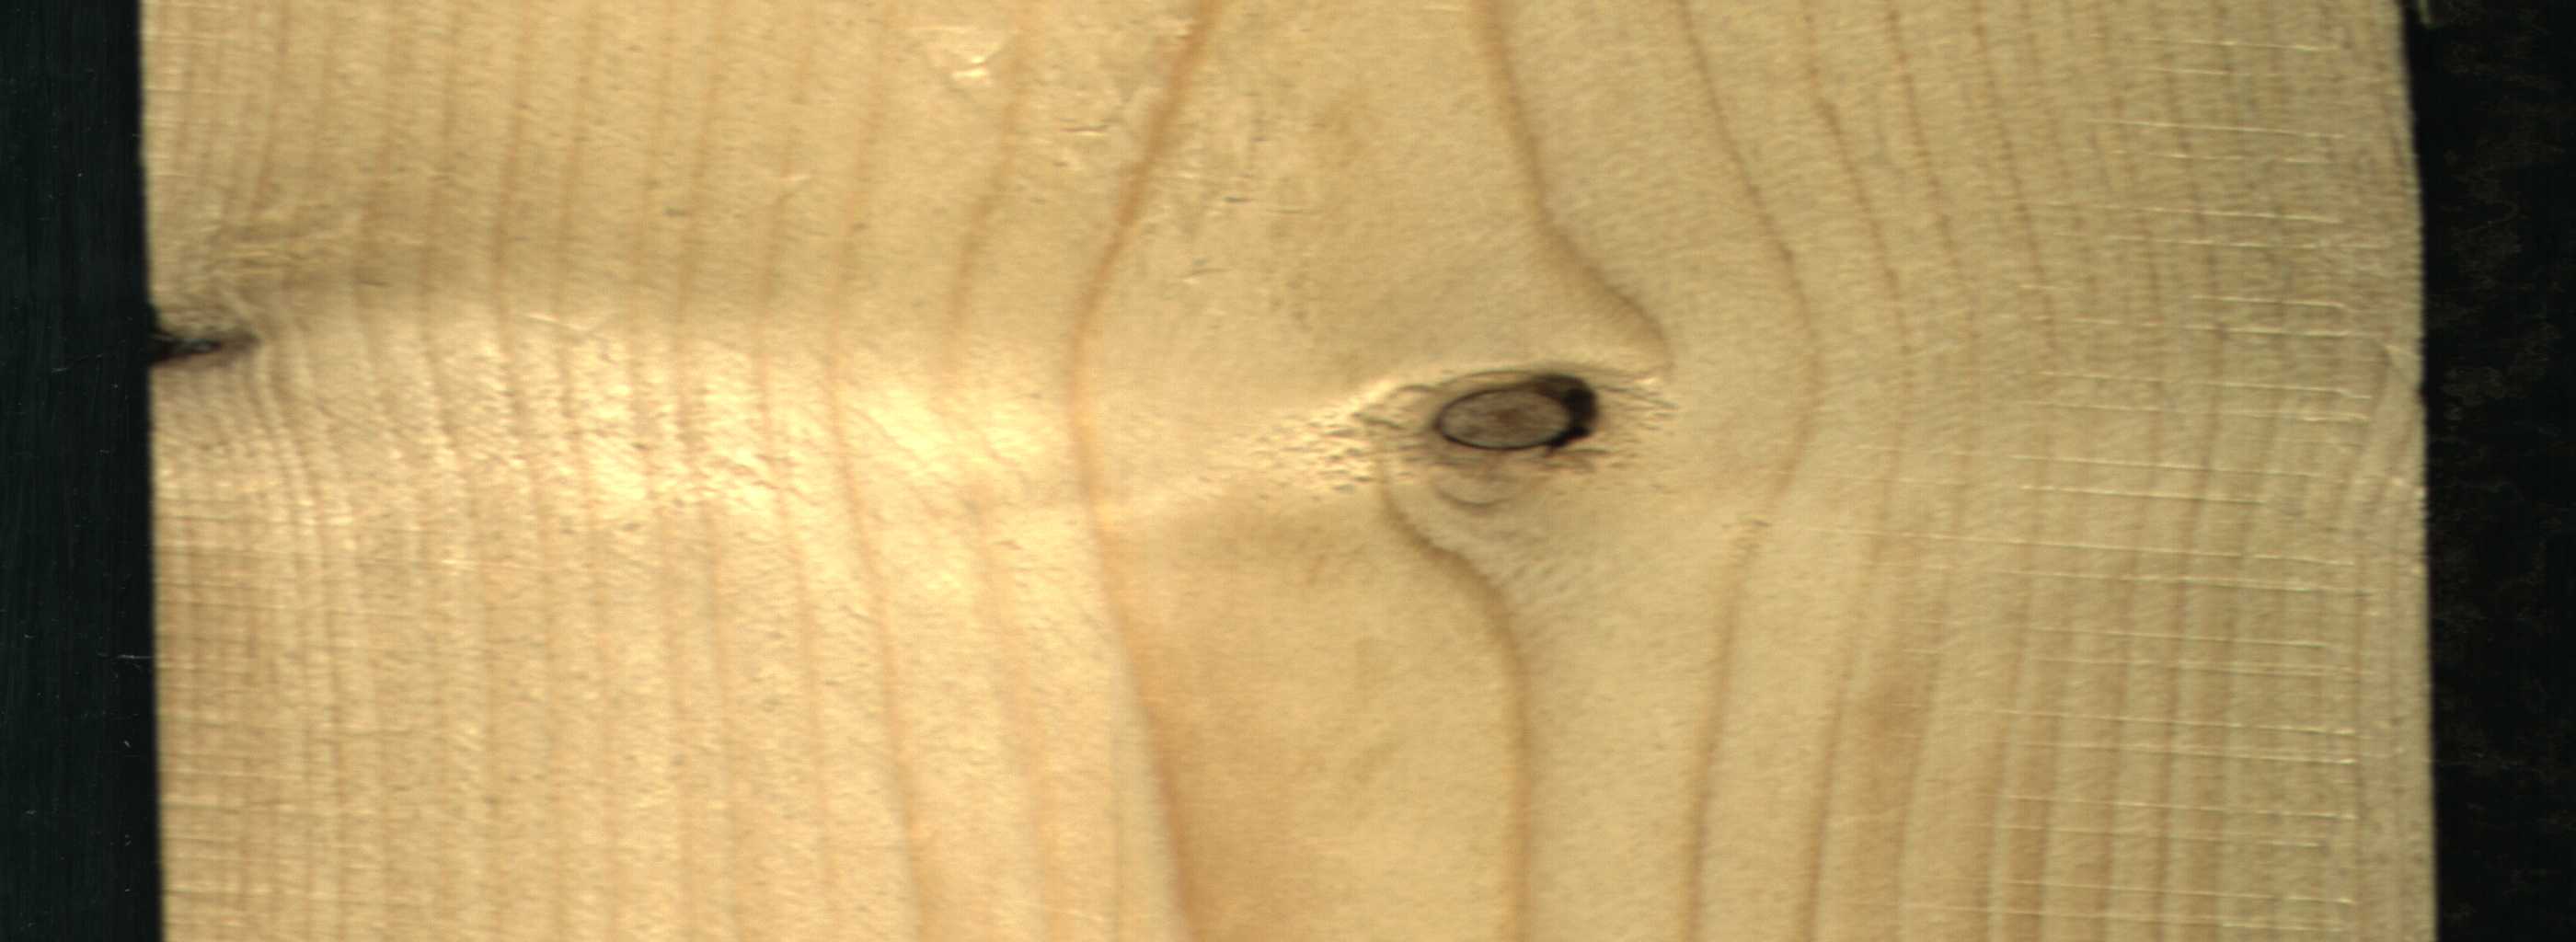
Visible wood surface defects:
Knot_missing
Dead_Knot